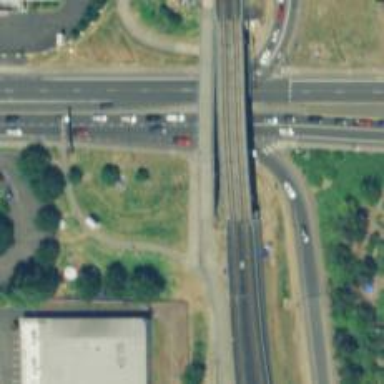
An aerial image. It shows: Bridge for light rail electrified with contact line.